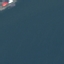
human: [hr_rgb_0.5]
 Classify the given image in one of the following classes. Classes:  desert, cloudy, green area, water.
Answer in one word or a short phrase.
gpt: water